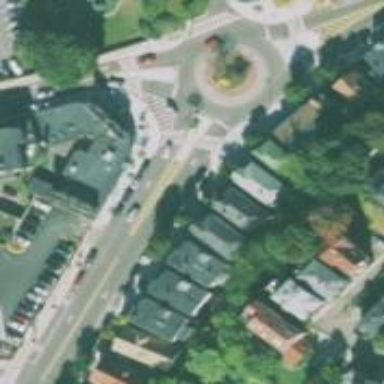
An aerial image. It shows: Marked footway crossing with center island.